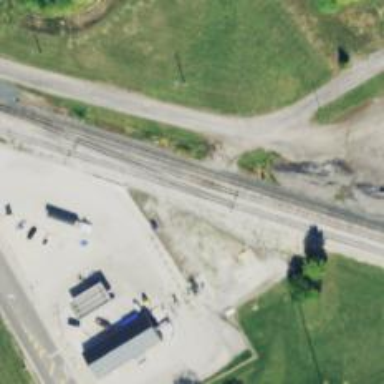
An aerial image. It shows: Railway spur service.